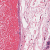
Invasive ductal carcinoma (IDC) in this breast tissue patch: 0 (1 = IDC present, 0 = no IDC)